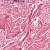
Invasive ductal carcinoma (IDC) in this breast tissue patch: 0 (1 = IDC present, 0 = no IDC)